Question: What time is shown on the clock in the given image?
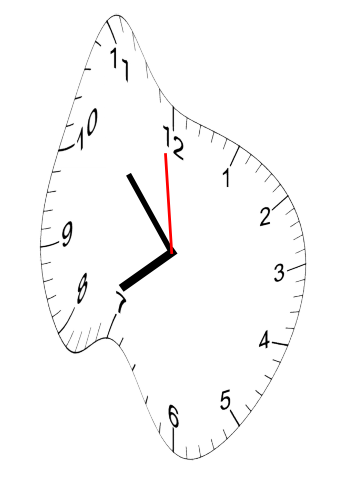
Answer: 07:52:59